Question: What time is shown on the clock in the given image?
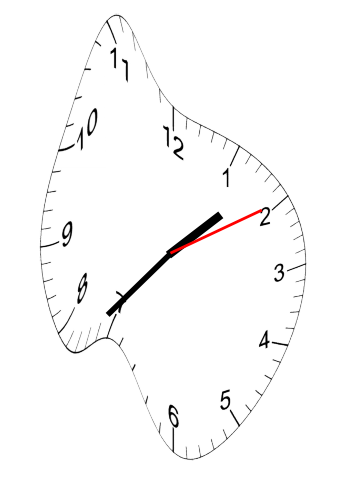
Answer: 01:37:10